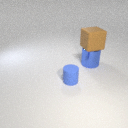
large blue metal cylinder below large brown rubber cube